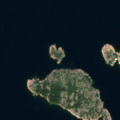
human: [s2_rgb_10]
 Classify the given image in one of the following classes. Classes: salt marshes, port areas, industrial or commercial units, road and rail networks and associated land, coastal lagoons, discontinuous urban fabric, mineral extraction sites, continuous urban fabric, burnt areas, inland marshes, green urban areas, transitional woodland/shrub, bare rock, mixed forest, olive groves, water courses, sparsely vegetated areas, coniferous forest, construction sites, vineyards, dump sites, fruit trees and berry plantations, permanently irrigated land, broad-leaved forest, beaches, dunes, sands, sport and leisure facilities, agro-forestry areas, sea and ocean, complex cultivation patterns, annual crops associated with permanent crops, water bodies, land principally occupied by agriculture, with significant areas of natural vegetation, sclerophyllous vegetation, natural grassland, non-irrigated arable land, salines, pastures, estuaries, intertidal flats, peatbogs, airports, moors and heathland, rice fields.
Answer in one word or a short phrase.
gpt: bare rock, sea and ocean